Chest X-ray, AP view. Patient: 53 years old, sex F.
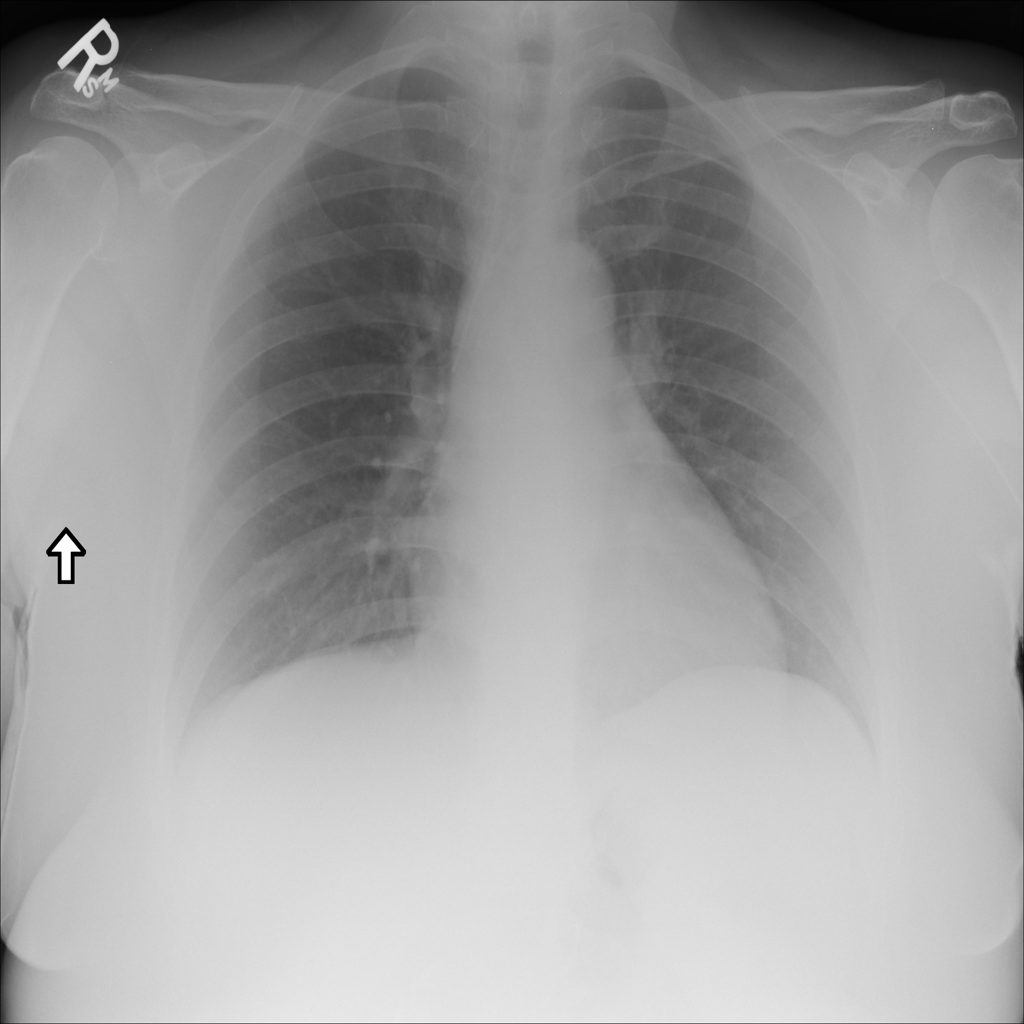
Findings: No Finding